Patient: sex M, age 65
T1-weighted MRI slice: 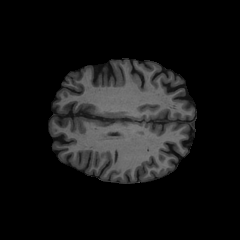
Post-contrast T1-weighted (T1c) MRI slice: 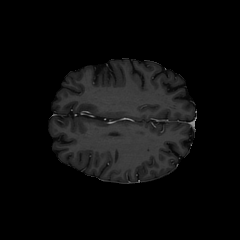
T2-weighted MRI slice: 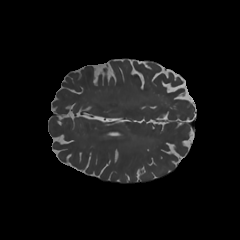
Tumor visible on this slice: no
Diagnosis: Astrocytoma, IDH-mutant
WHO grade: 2